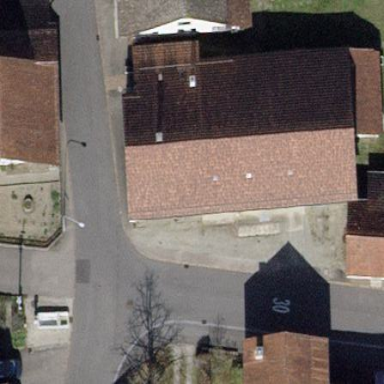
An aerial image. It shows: House with gambrel roof shape.